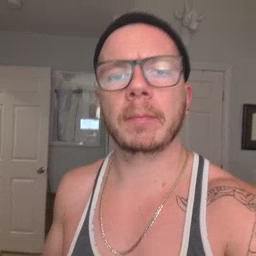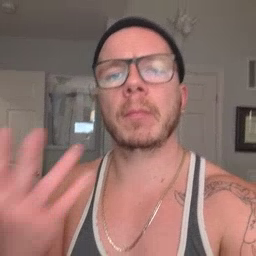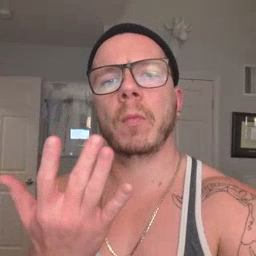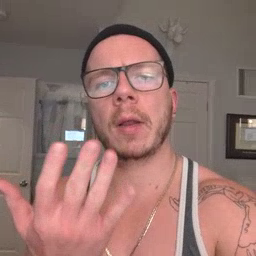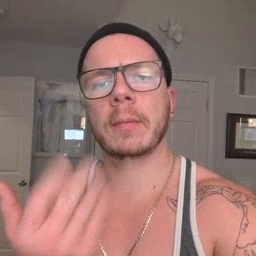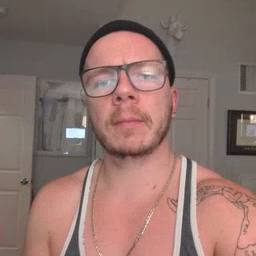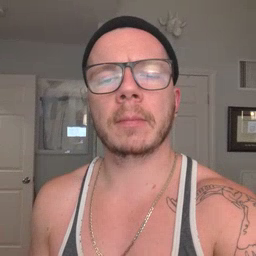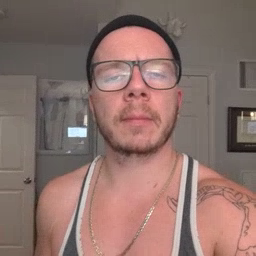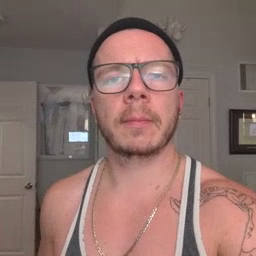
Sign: wait